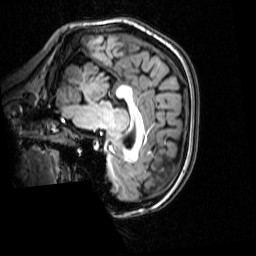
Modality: T1w
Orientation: sagittal